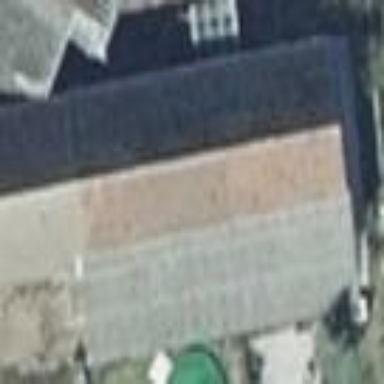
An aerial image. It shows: Building with identifiable parts.